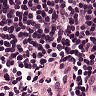
Metastatic tissue present: no